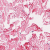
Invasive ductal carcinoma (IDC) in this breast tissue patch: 0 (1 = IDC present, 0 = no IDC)